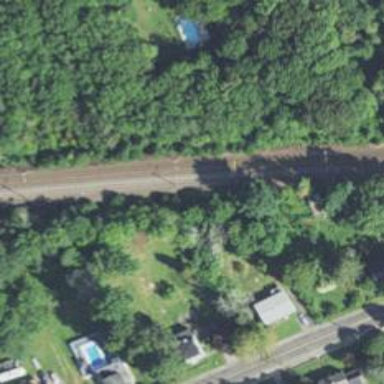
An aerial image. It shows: Railway track with contact lines for electrification.